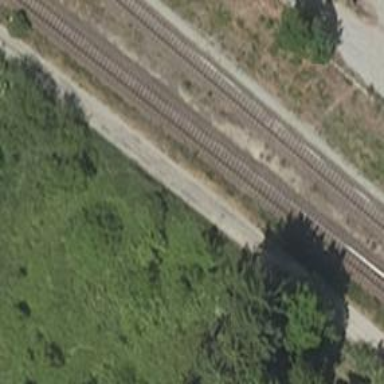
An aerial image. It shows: Solitary milestone along the railway.